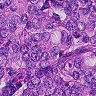
Metastatic tissue present: yes